Interaction volume radius: 10 \u00c5
Interaction volume height: 25 \u00c5
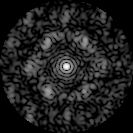
Disorder parameter: 0.6762